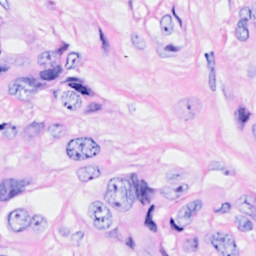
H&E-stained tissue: Breast